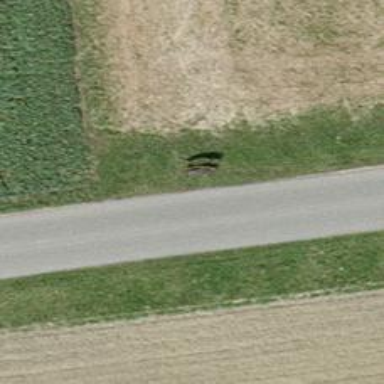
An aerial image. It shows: Brown bench in the vicinity.